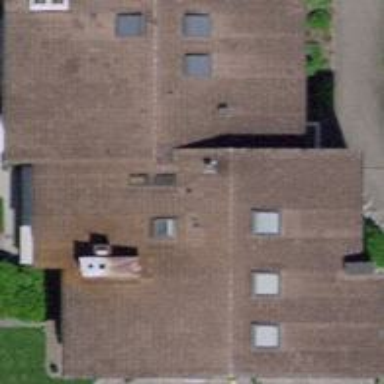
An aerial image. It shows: View of apartment building.